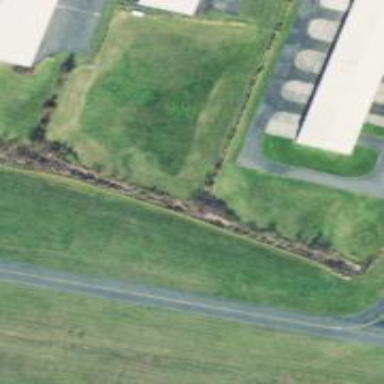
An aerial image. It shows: Image of taxiway at airport.